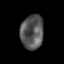
Tissue: lung
Cell type: Epithelial cells
Senescence score: 0.1101
Nuclear area (px): 772
Mean DAPI intensity: 86.082